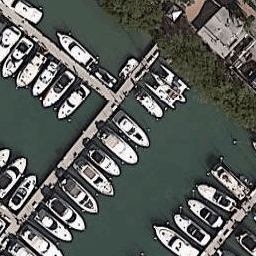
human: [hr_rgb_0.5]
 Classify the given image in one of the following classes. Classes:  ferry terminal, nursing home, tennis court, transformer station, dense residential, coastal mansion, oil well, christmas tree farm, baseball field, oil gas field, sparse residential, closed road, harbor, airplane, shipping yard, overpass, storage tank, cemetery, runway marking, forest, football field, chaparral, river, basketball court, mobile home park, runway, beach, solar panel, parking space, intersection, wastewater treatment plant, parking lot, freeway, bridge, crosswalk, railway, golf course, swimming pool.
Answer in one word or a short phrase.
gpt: harbor